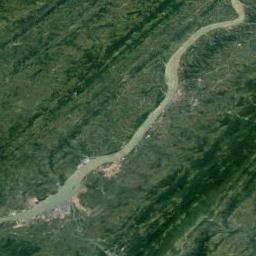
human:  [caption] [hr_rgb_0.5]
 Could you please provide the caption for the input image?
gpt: The river goes through the green grass .

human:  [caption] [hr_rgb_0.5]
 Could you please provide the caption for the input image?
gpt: The river is surrounded by trees .

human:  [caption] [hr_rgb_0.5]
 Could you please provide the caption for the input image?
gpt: A long, Winding, Light green river that crosses a green field with large buildings .

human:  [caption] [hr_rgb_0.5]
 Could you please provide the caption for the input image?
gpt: The green river goes through the grassland .

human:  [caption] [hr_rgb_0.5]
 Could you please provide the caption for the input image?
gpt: There are green meadows and some buildings near the river .